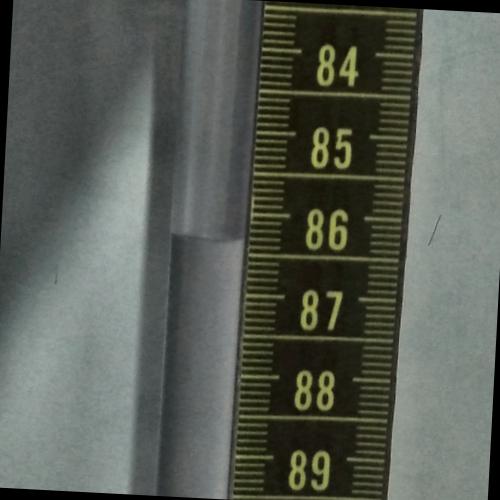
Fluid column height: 86.3 cm